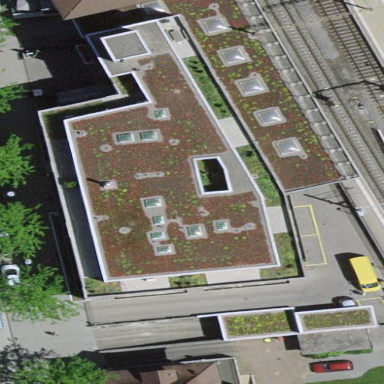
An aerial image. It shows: Transportation building with flat roof.